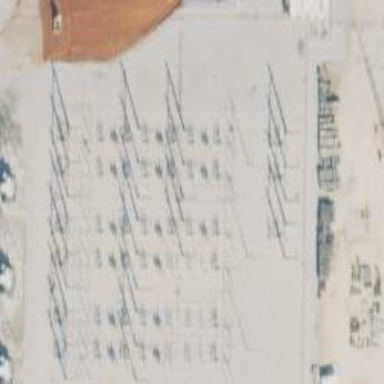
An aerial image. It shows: Switch used for power control.